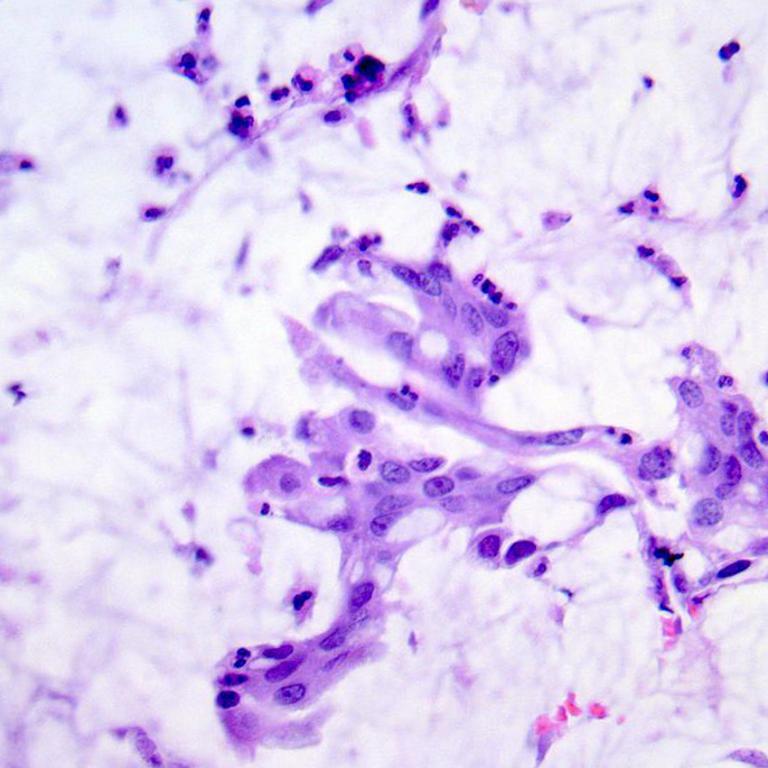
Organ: colon
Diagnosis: adenocarcinomas